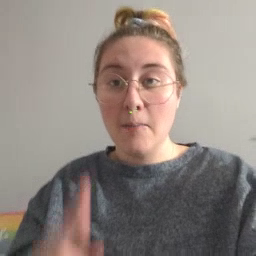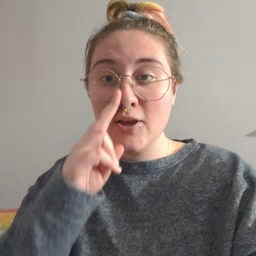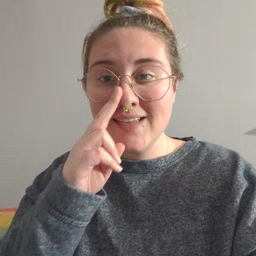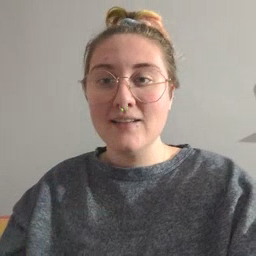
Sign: pretend